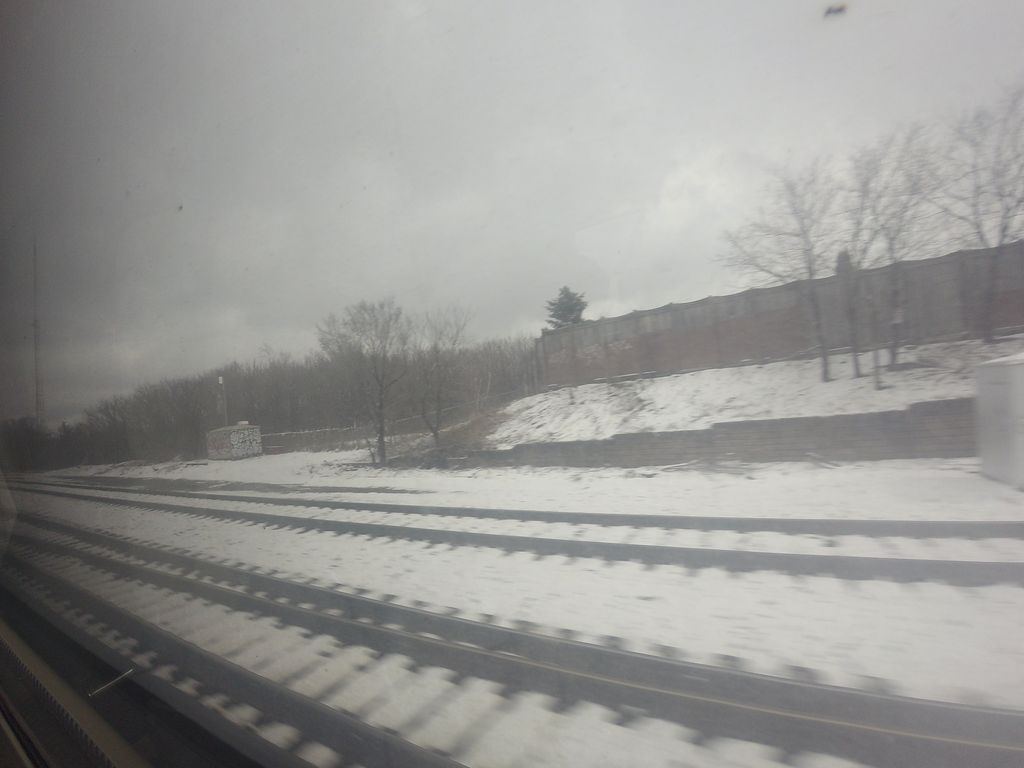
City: toronto